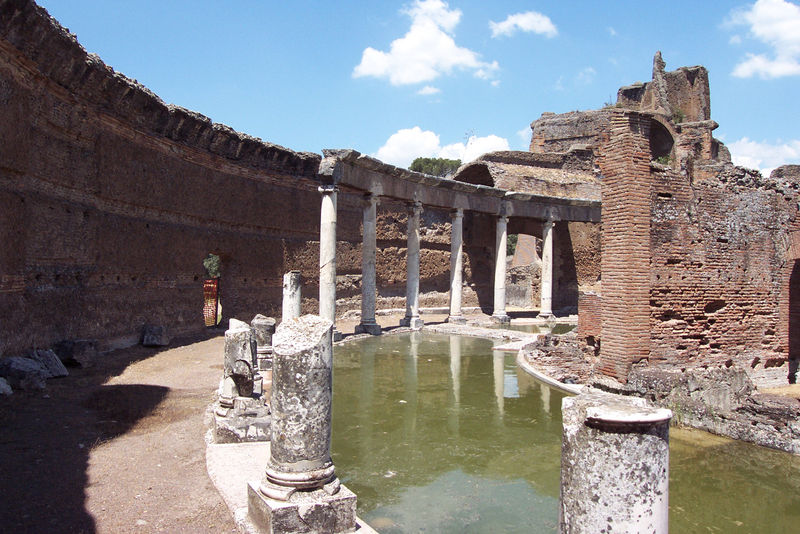
Titel: VIlla Hadriana
Standort: Tivoli (EU - I - Latium)
Schlagwörter: blau, himmel, schatten, wasser, weiß, wolken, fluss, sand, teich, braun, säulen, tür, anlage, rot, weg, wand, alte, stein, steine, bach, kanal, sonne, bassin, mauer, ziegel, backstein, foto, fotografie, stümpfe, gang, ruine, antike, mauerwerk, becken, löcher, architrav, rom, kapitell, halbrund, fragment, kaputt, ziegelsteine, mauern, spiegelungen, stumpf, verfallen, römisch, säulengang, zerfallen, fragmente, terrakotta, künstlich, runie, lächer, kaput, toskane, säulen wasser weg ruine